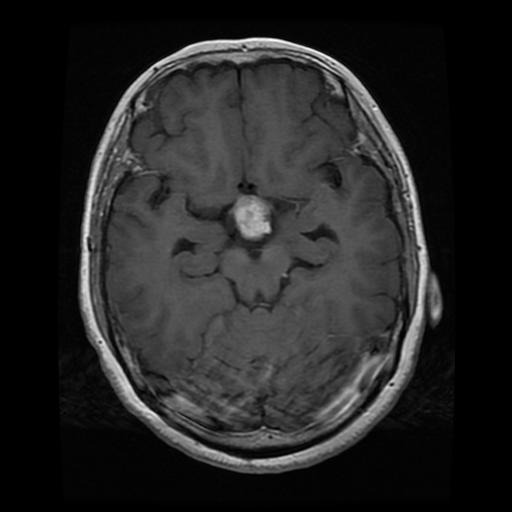
Label: pituitary